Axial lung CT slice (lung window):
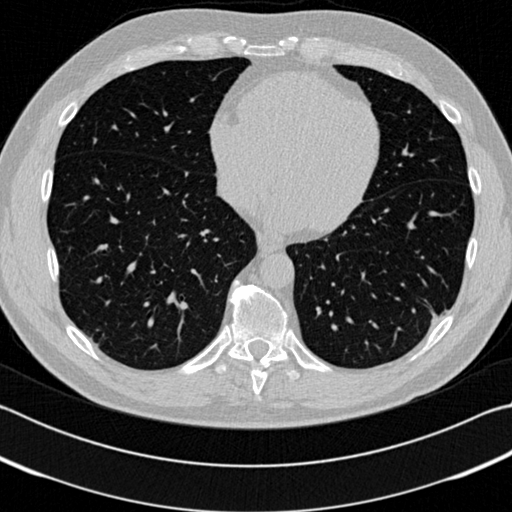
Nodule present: no